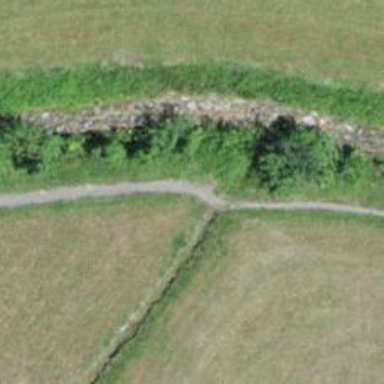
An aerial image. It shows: Grass path.